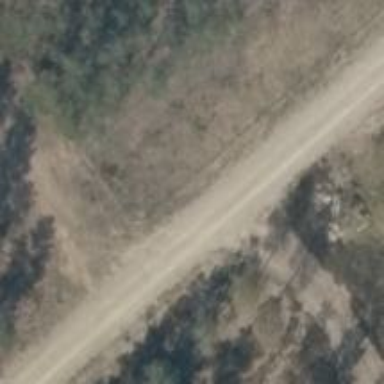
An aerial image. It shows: Well-maintained track road with grade 1 tracktype.